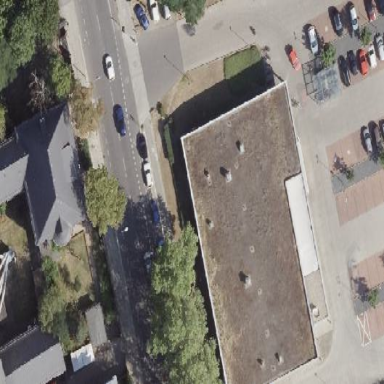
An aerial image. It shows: Supermarket building.